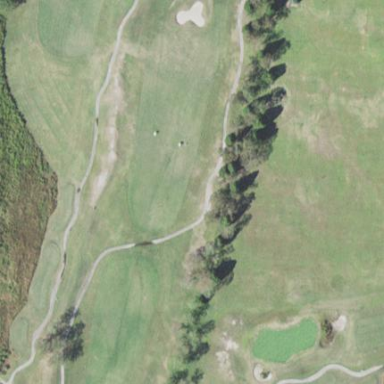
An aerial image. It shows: Driving range for golf on grass.